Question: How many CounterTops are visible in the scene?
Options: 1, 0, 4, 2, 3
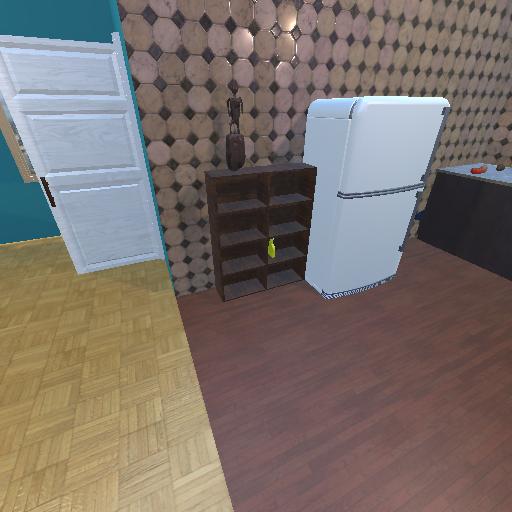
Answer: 1